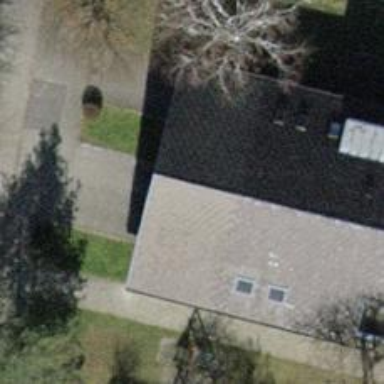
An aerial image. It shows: Kindergarten.